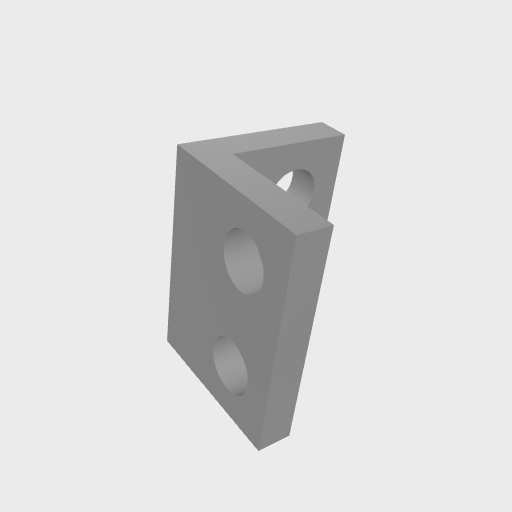
Part: LBeam2H